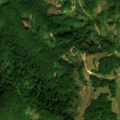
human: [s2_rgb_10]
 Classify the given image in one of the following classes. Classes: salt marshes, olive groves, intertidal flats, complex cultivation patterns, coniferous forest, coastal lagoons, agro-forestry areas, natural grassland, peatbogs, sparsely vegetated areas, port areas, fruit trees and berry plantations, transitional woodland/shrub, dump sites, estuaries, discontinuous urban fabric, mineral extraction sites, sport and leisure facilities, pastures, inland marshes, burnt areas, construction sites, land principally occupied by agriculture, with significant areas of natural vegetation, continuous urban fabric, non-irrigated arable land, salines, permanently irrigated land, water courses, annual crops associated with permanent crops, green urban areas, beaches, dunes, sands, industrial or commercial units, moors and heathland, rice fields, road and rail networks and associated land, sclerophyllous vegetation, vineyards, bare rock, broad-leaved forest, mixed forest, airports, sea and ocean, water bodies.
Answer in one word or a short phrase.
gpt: broad-leaved forest, transitional woodland/shrub